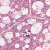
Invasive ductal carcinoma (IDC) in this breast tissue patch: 0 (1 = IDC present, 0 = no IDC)